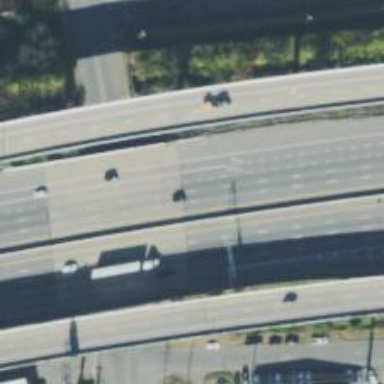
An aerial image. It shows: Motorway junction.